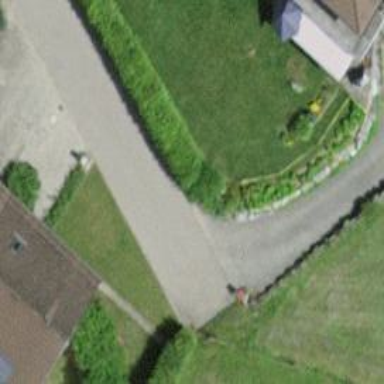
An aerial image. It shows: Hedge acting as barrier.